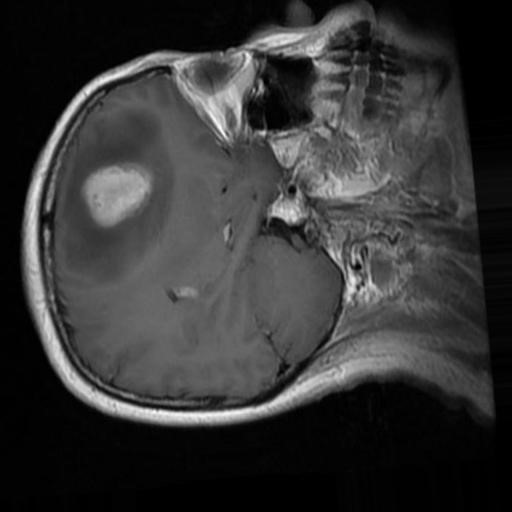
Label: brain_menin